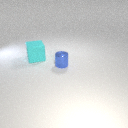
small blue metal cylinder in front of large cyan rubber cube